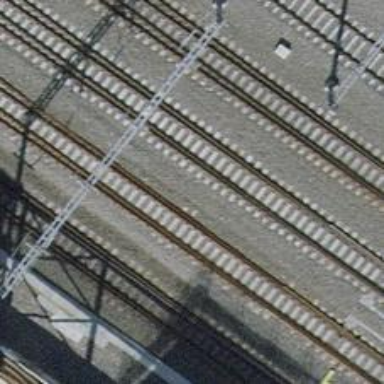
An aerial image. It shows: Single-track railway with electrified contact lines.